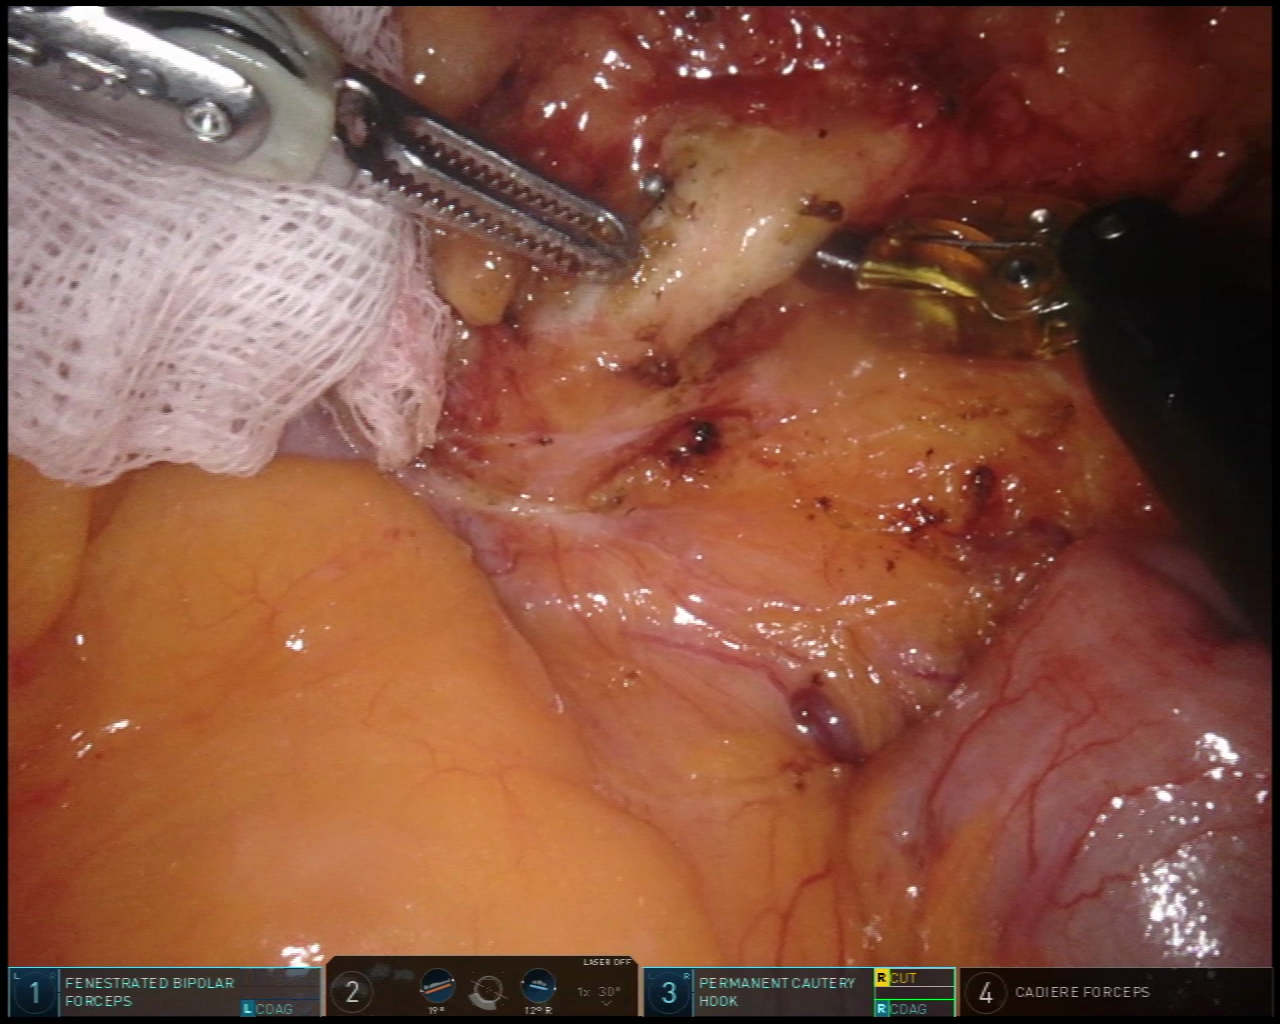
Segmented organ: inferior_mesenteric_artery
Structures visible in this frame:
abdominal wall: no
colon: no
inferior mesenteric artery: yes
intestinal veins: no
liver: no
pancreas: no
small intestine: yes
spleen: no
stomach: no
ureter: no
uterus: no
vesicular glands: no